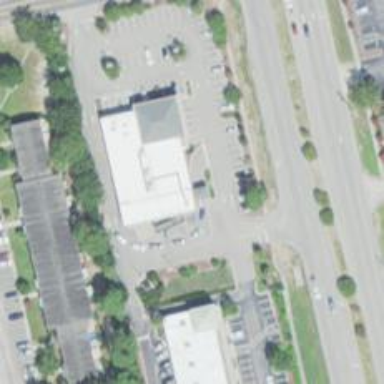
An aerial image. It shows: Pharmacy providing healthcare services.